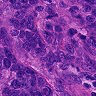
Metastatic tissue present: yes